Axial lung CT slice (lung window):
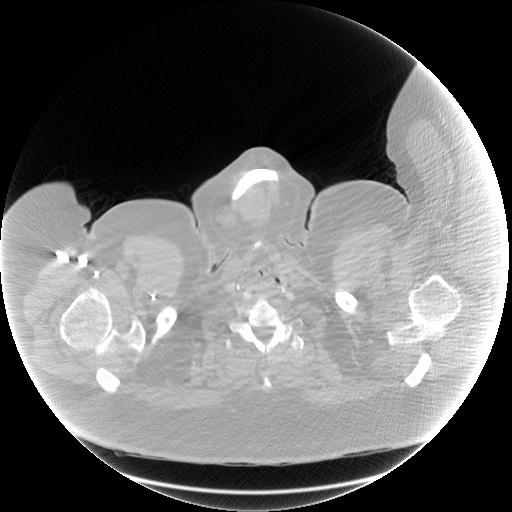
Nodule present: no